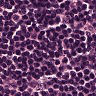
Metastatic tissue present: no